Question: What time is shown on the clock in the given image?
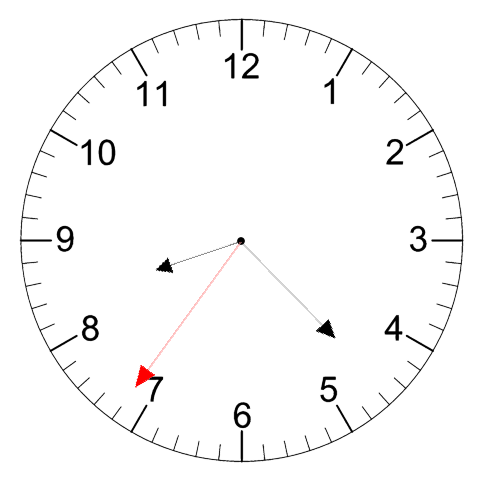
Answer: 08:22:36